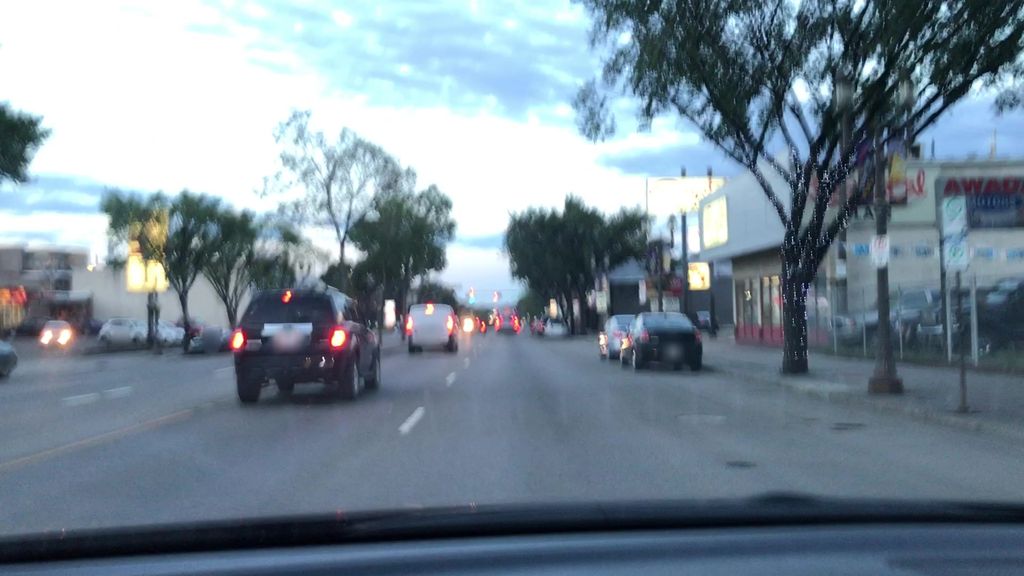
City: edmonton